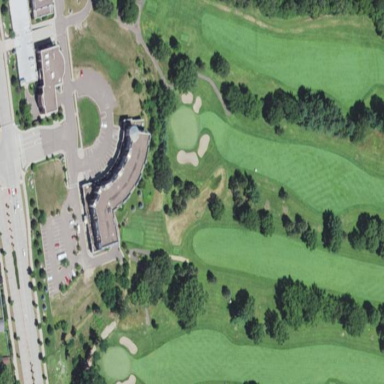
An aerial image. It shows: Area of rough grass used for golf.